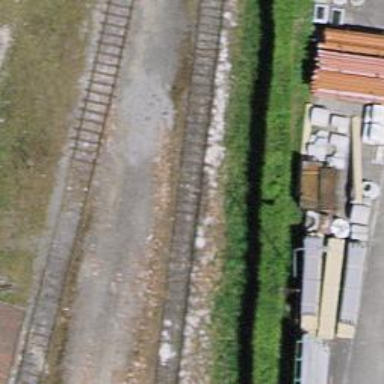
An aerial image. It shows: Yard with single rail track. The railway track is electrified with contact line for service purposes.